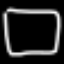
Label: square